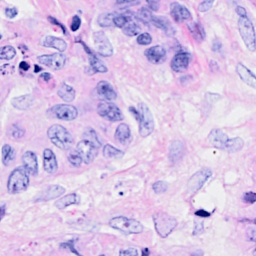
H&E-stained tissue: Breast